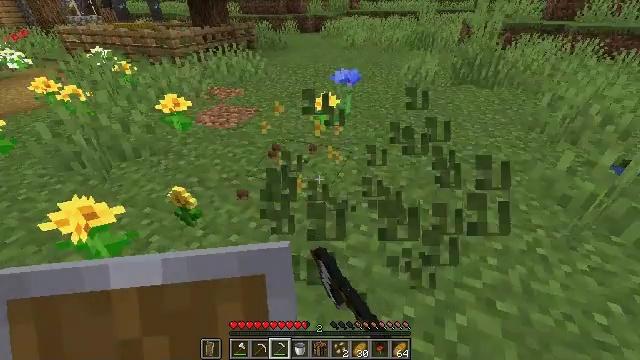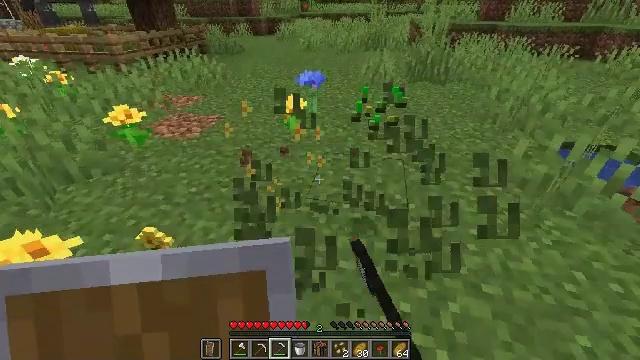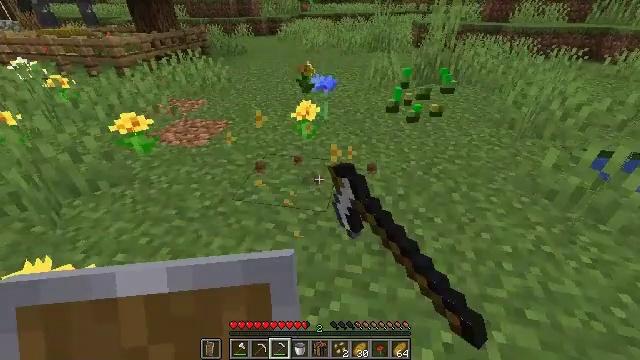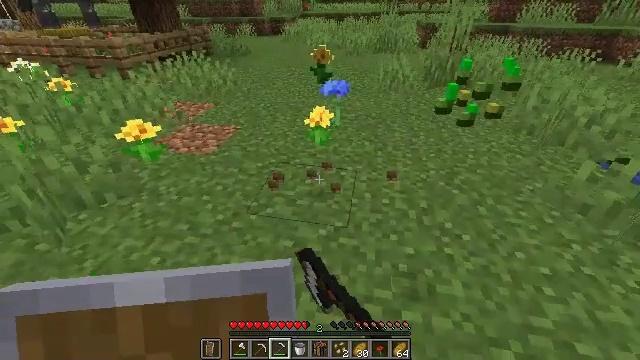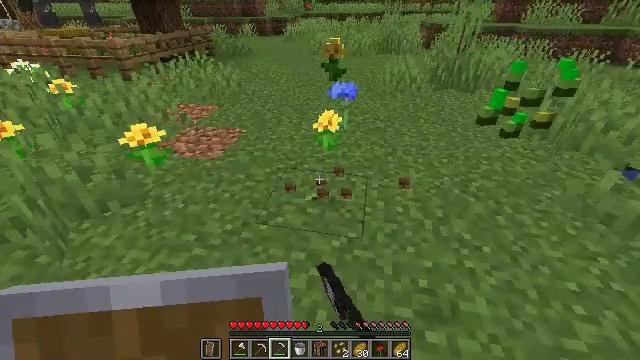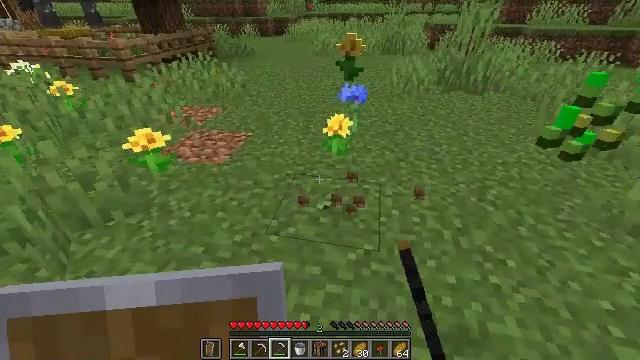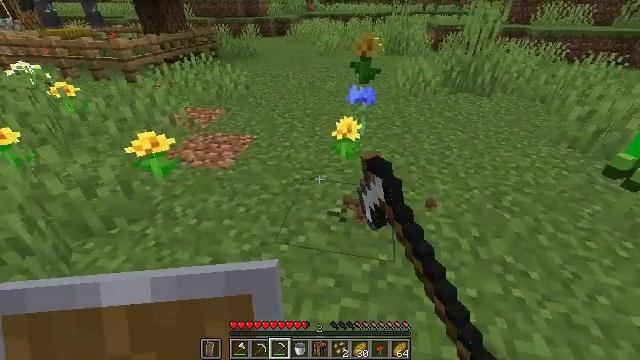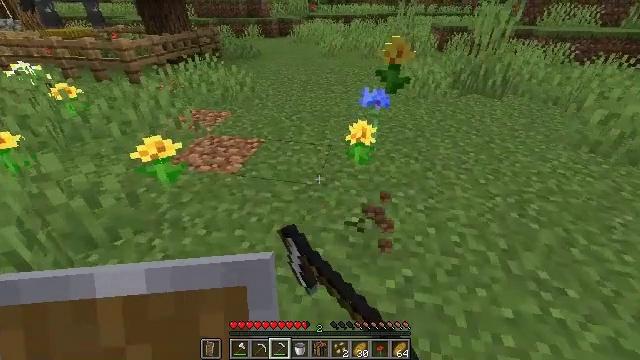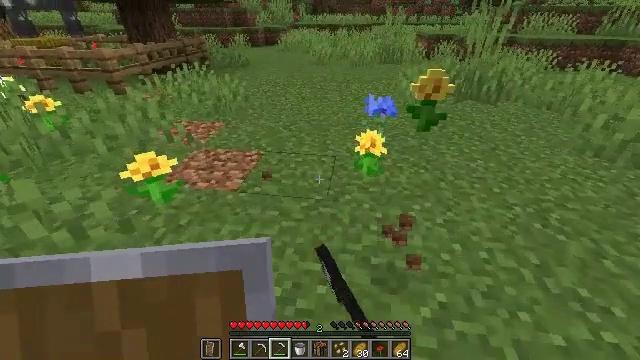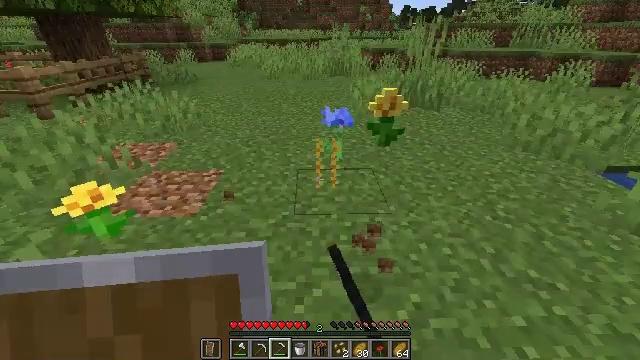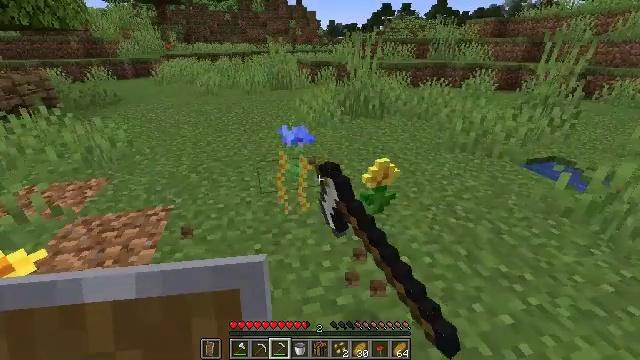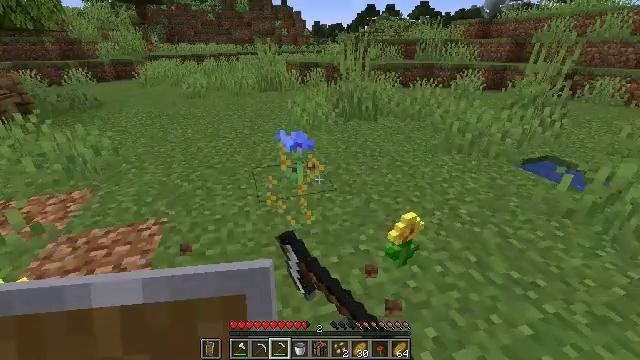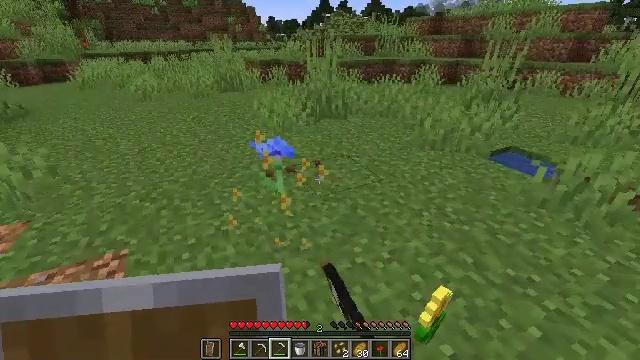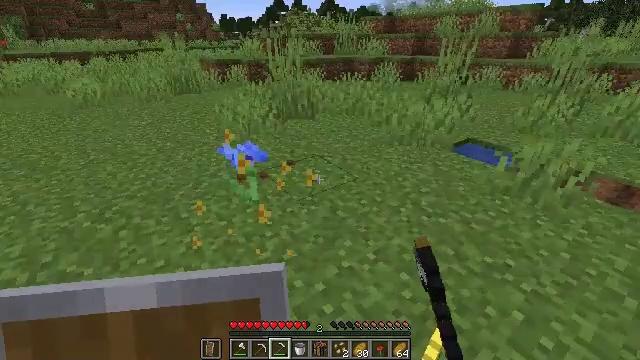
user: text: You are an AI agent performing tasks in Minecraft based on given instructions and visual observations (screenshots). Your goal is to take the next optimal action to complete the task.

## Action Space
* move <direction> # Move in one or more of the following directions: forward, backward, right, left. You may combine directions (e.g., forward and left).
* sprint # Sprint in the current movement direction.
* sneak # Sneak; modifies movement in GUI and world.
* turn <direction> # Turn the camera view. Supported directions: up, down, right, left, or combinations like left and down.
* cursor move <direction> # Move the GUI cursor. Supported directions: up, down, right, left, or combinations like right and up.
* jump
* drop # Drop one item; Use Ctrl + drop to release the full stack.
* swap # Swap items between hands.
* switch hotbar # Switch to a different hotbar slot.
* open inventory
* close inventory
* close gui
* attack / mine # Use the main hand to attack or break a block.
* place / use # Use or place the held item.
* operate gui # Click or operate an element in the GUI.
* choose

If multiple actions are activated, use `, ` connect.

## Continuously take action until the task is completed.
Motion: motion action
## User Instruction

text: Break the dandelion to obtain it.
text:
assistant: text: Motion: move forward and move left, turn right, attack / mine
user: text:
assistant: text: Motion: move forward and move left, attack / mine
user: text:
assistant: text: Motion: move forward and move left, attack / mine
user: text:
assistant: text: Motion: move forward and move left, attack / mine
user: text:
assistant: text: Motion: move forward and move left, attack / mine
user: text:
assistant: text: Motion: move forward and move left, attack / mine
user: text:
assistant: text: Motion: move forward and move left, attack / mine
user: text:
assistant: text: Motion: move forward and move left, turn right and up, attack / mine
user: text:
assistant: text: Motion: move forward and move left, turn right and up, attack / mine
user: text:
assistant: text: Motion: move forward and move left, turn right and up, attack / mine
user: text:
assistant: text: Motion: move forward, turn right, attack / mine
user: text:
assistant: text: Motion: move forward and move left, turn right, attack / mine
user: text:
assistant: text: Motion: move forward and move left, turn right, attack / mine
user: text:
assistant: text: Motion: attack / mine